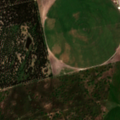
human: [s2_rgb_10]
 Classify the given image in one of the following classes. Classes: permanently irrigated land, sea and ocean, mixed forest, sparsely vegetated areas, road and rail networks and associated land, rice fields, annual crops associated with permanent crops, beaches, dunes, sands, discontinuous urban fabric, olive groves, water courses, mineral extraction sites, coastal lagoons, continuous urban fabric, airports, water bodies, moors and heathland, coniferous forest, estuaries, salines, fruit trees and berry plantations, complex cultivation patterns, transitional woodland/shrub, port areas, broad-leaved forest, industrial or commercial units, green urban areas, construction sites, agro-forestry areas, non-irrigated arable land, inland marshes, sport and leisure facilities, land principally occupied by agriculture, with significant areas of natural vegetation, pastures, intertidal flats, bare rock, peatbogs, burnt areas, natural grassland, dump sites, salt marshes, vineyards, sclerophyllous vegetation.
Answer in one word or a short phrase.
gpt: continuous urban fabric